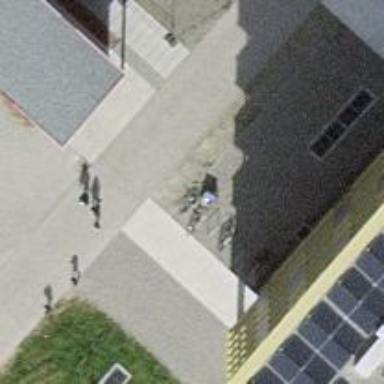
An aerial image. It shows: Bicycle parking area with stands available.